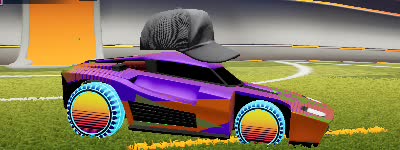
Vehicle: breakout